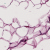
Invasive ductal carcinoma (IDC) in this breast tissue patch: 0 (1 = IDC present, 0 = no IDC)